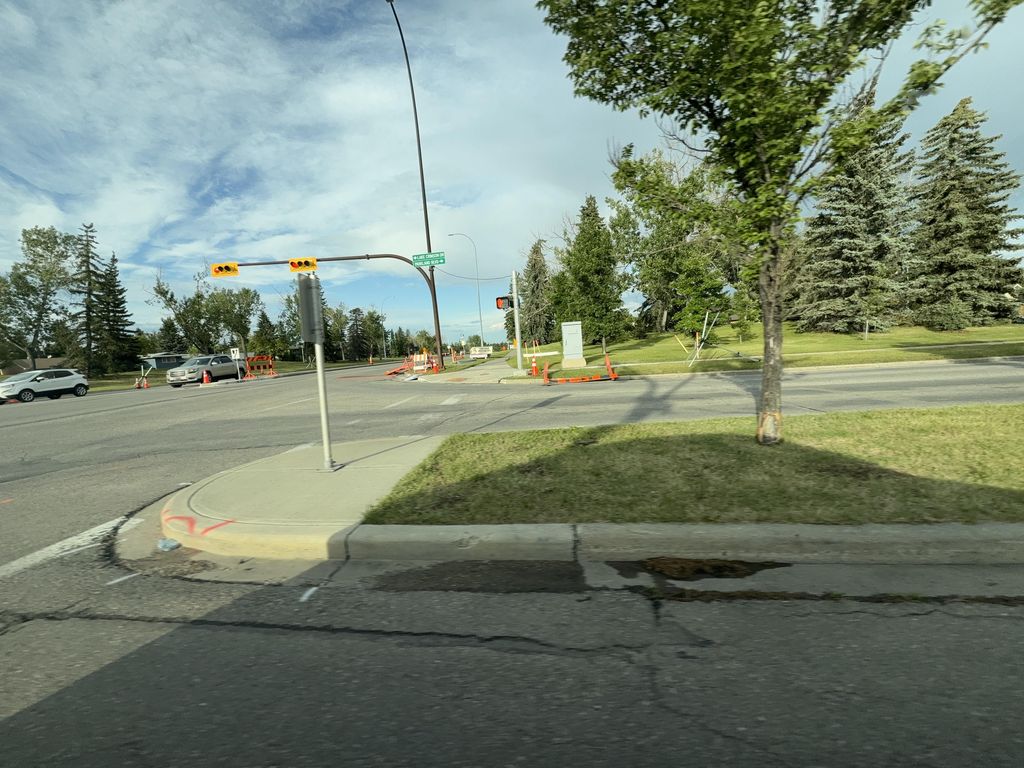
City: calgary